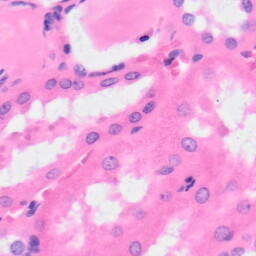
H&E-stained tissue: Kidney